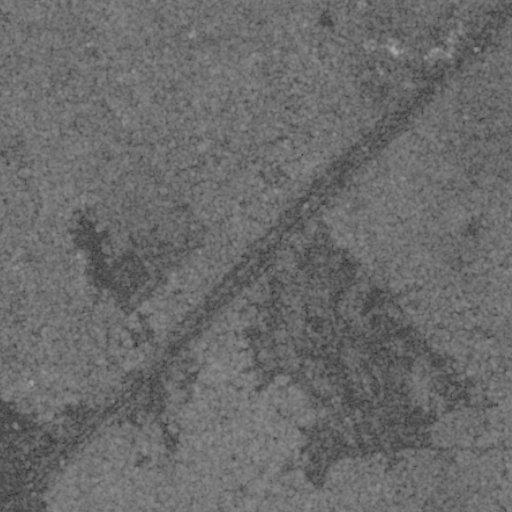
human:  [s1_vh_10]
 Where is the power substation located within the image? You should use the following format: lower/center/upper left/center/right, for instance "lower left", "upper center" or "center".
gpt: The power substation is located in the upper right of the image.
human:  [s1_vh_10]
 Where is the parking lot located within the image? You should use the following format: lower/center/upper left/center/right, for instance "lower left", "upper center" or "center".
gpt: There is no parking lot in the image.

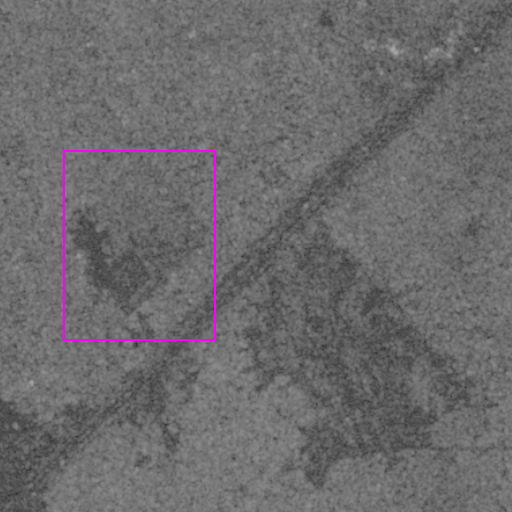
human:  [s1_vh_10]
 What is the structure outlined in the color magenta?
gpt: The structure outlined in magenta is a quarry.
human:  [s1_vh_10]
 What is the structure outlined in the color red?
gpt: There is no red outline.